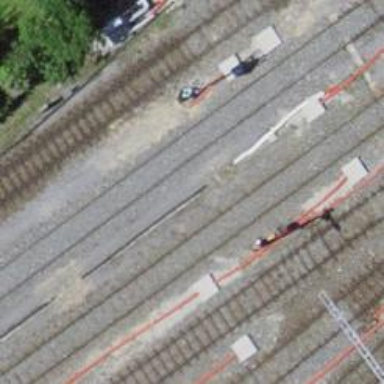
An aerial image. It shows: Railway signal.